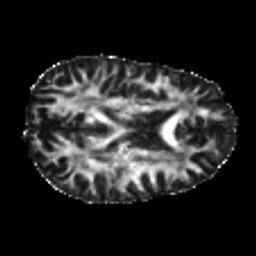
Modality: FA
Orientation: axial
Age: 23
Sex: male
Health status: healthy
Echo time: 0.074 s